Interaction volume radius: 5 \u00c5
Interaction volume height: 15 \u00c5
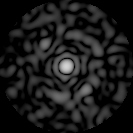
Disorder parameter: 0.844